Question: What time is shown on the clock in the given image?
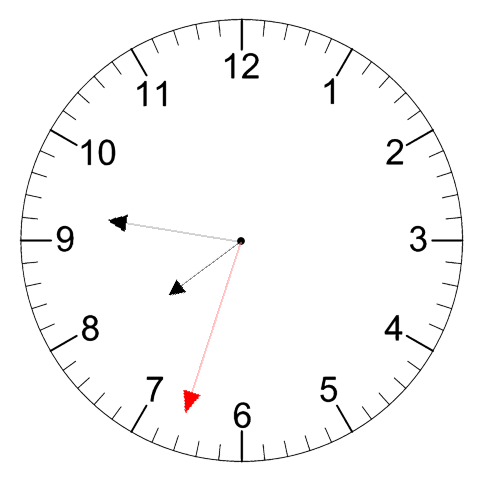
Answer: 07:46:33